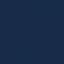
Land use / land cover: SeaLake